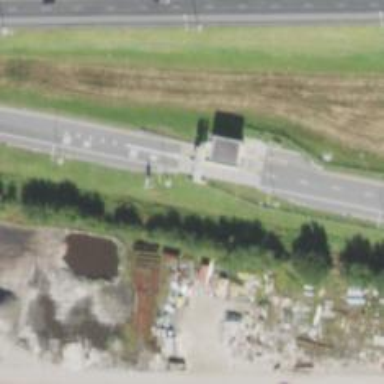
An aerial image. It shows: Toll gantry on the road.